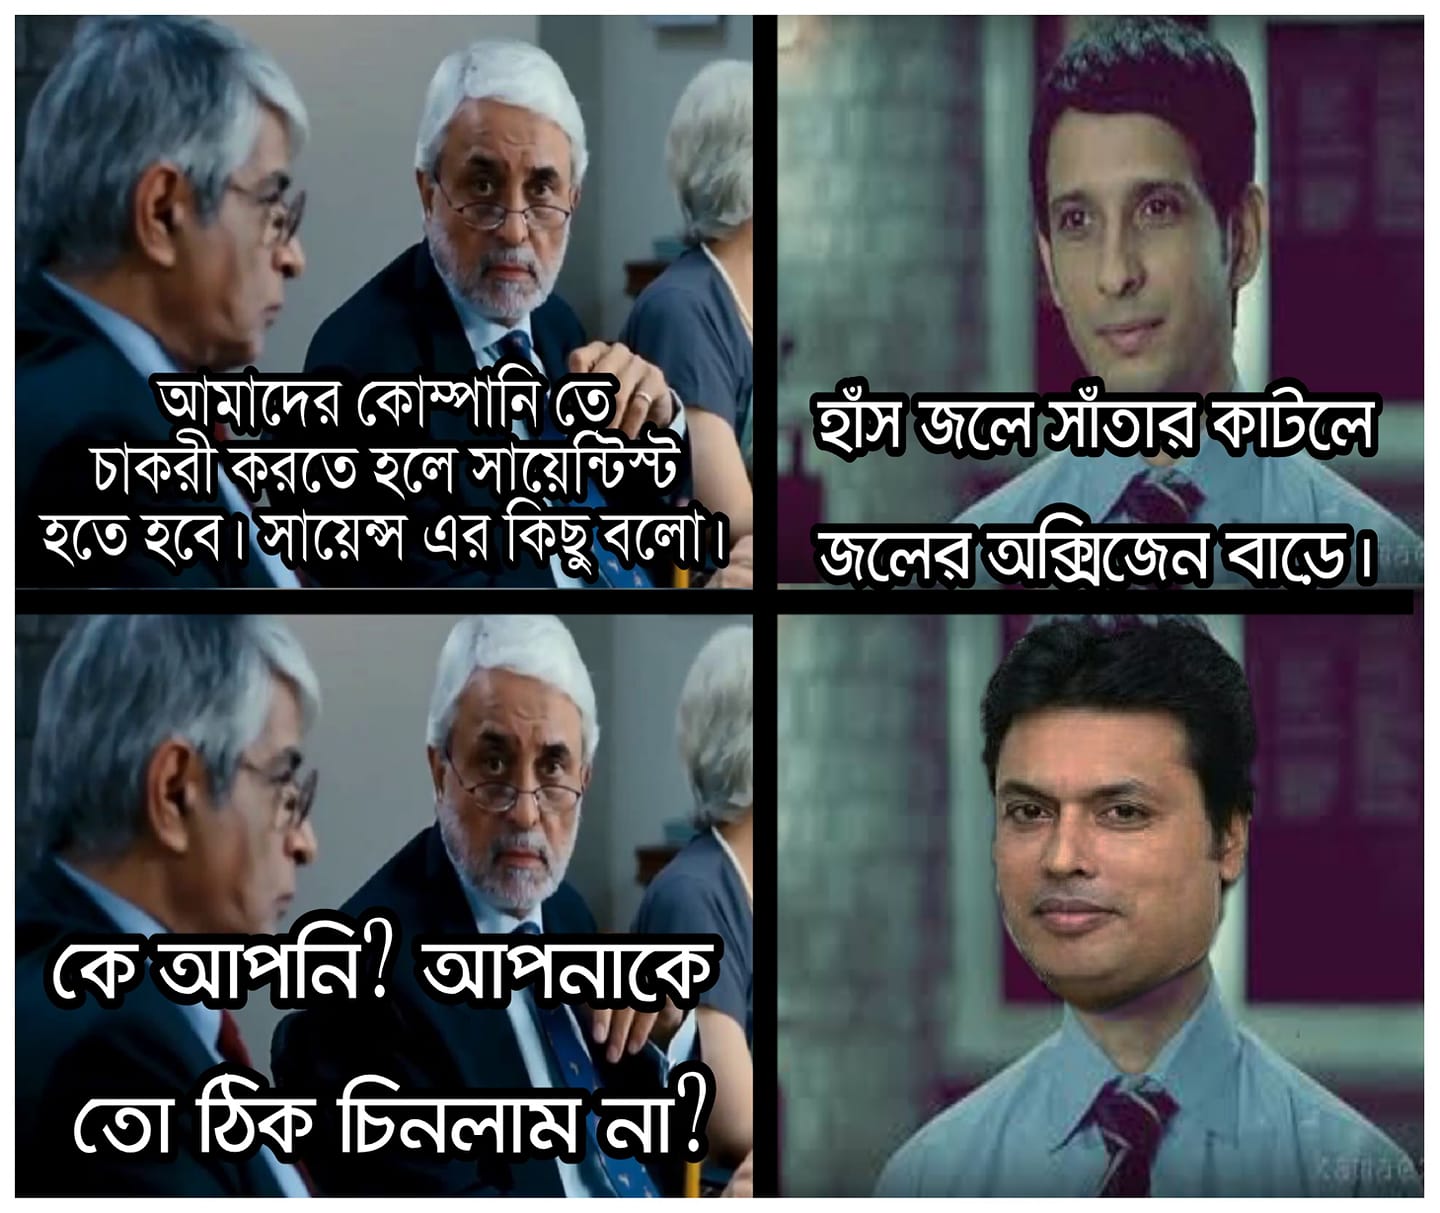
Caption: আমাদের কোম্পানিতে চাকরী করতে হলে সায়েন্টিস্ট হতে হবে । সায়েন্স এর কিছু বলো ।    হাস জ্বলে সাতার কাটলে জলের অক্সিজেন বাড়ে ।    কে আপনি ? আপনাকে তো ঠিক চিনলাম না ?
Label: hate